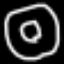
Label: donut